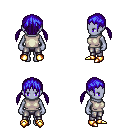
a pixel art fantasy rpg character, female body template, dark elf, purple skin, white sleeveless shirt, metal pants, blue twin-tailed hairstyle, gold boots, four views (front, back, left, right), 2x2 character sprite sheet, small pixel art, hard edges, no anti-aliasing